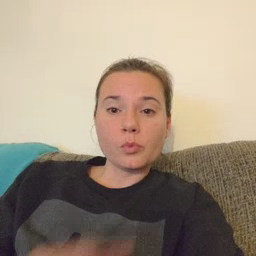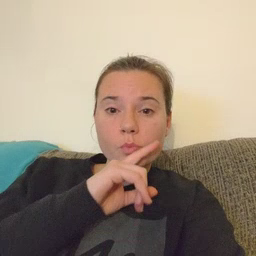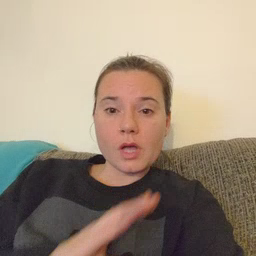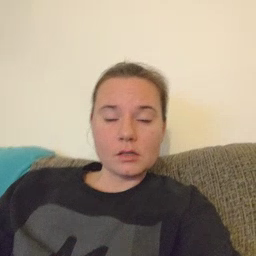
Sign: quiet